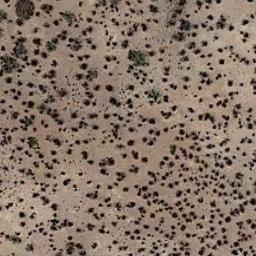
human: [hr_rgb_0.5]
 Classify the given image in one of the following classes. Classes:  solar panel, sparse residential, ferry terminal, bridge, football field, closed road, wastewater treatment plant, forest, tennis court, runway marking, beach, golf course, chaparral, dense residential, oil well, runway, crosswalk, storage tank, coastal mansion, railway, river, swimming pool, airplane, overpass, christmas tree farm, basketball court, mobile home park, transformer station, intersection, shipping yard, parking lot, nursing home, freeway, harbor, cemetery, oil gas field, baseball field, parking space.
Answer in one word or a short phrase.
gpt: chaparral